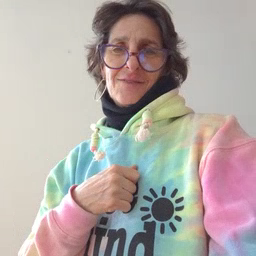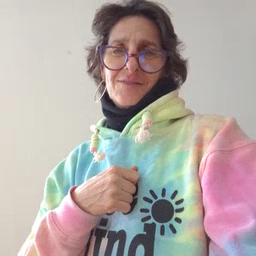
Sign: owie